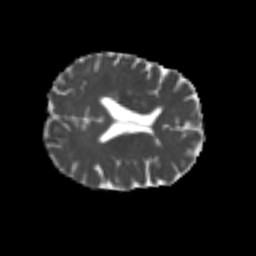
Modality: MD
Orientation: axial
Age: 63
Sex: female
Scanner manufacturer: siemens
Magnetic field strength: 3 T
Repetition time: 4.987 s
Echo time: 0.0792 s